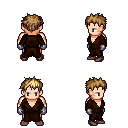
a pixel art fantasy rpg character, male body template, human, light skin, brown robe, white pants, blonde bedhead hairstyle, metal gloves, maroon shoes, four views (front, back, left, right), 2x2 character sprite sheet, small pixel art, hard edges, no anti-aliasing